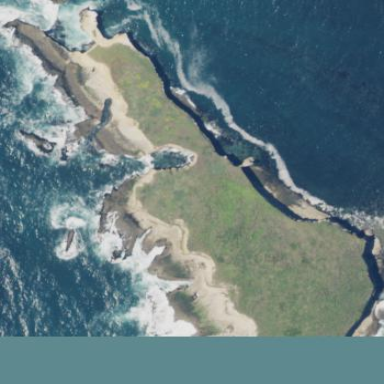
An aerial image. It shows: Island with natural coastline.